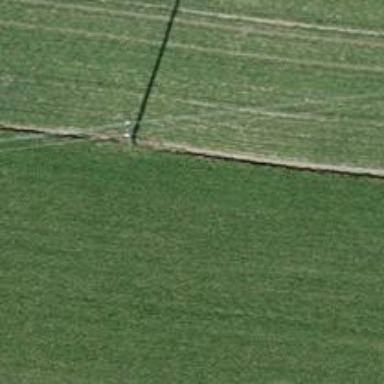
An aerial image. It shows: Power pole.